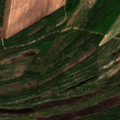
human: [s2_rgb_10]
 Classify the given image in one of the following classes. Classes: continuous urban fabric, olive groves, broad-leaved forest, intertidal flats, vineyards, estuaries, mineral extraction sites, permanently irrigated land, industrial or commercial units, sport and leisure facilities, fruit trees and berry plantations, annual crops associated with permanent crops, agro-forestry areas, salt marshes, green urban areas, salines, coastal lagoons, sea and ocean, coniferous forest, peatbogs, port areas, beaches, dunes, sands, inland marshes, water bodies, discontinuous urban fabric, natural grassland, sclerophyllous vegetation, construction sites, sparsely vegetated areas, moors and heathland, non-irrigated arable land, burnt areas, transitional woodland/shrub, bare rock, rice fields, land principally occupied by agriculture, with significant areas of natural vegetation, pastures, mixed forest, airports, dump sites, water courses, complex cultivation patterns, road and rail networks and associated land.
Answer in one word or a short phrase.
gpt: non-irrigated arable land, land principally occupied by agriculture, with significant areas of natural vegetation, coniferous forest, mixed forest, peatbogs